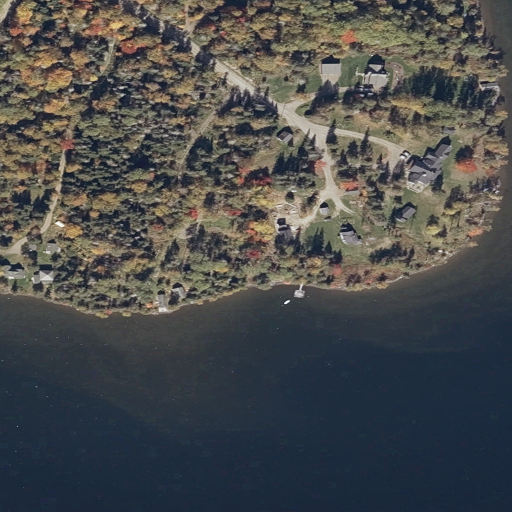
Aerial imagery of cape in Maine named Bonney Point containing open water, mixed forest, open development, evergreen forest, and low intensity development